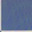
Piece: xx